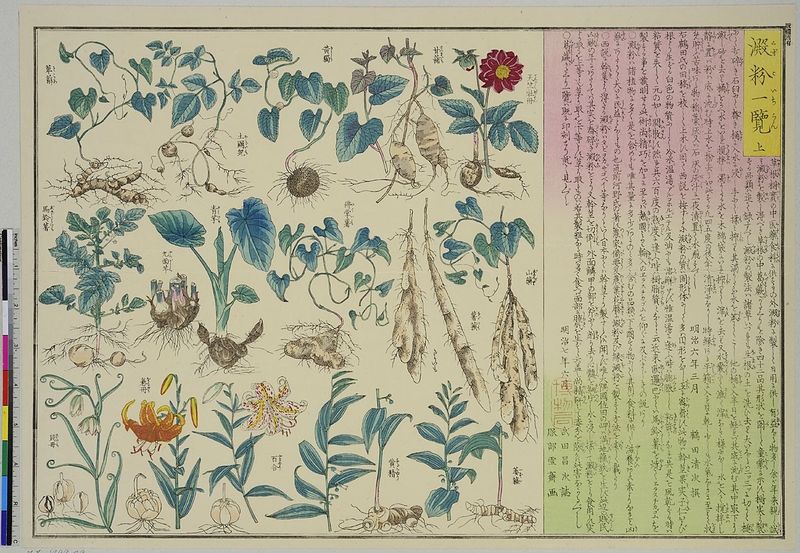
Titel: Stärkemehl: Eine Übersicht, Teil 1
Künstler: Hattori Sessai
Standort: Hamburg
Institution: Museum für Kunst und Gewerbe Hamburg
Schlagwörter: blätter, blume, blumen, blüte, blatt, pflanzen, holzschnitt, japan, schrift, stil, schriftzeichen, zwiebel, wurzel, stengel, druckgraphik, druckgrafik, plakat, lilie, zeit, farbholzschnitt, knolle, reproduktionen, druckerzeugnisse, kräuter, meiji